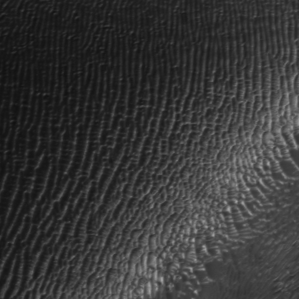
Label: frost